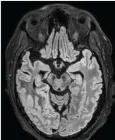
Timetable of clinical and radiological course of our case report of SMART syndrome. - FLAIR sequence) one day after admission to the hospital showing swelling and hyperintensities of right temporal, parietal and occipital cortex on FLAIR (fluid-attenuated inversion recovery) with corresponding cortical and leptomeningeal enhancement on the postcontrast T1-weighted image.
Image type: radiology (mri)